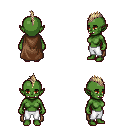
a pixel art fantasy rpg character, female body template, orc, green skin, brown cape, white pants, white blonde mohawk hairstyle, four views (front, back, left, right), 2x2 character sprite sheet, small pixel art, hard edges, no anti-aliasing